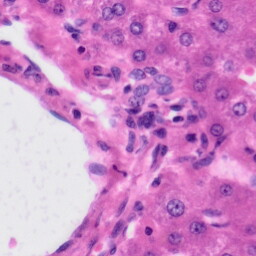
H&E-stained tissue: Liver